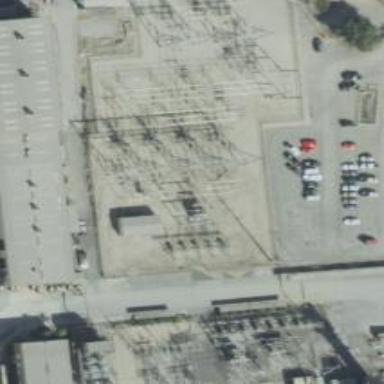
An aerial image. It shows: Switch for power supply.